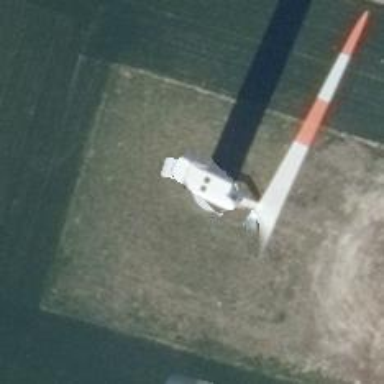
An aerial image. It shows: Wind generator powered by Vestas horizontal axis wind turbine.